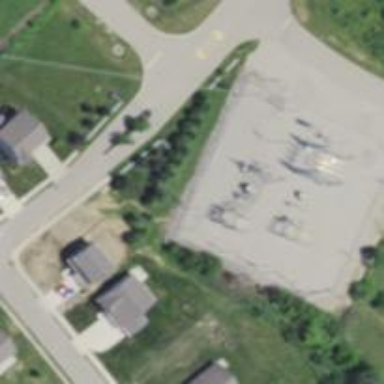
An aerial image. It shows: Power substation.